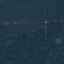
Land use / land cover: Forest